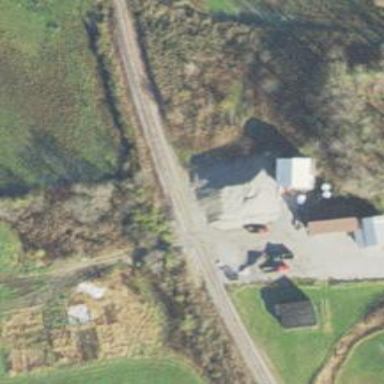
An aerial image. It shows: Railway track.